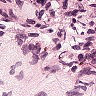
Metastatic tissue present: no